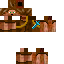
A female human skin with medium skin, wearing brown long hair dressed in a blue hoodie and brown shorts, featuring a closed mouth.